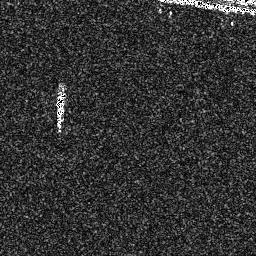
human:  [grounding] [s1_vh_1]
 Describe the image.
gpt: In the satellite image, there is  <ref>1 medium ship </ref> <box>[[20, 32, 26, 50, 0]]</box> located at left.